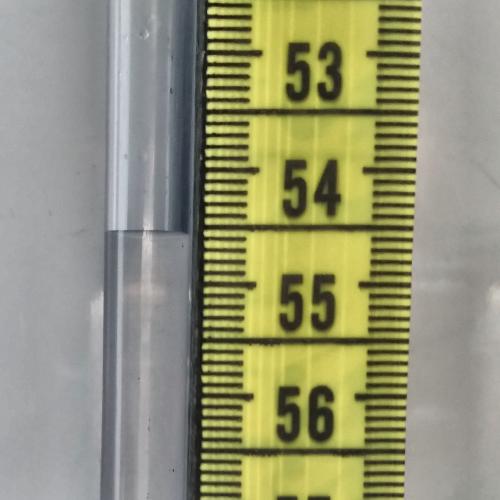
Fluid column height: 54.6 cm